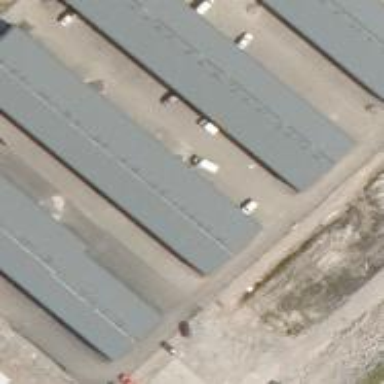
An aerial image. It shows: Warehouse.